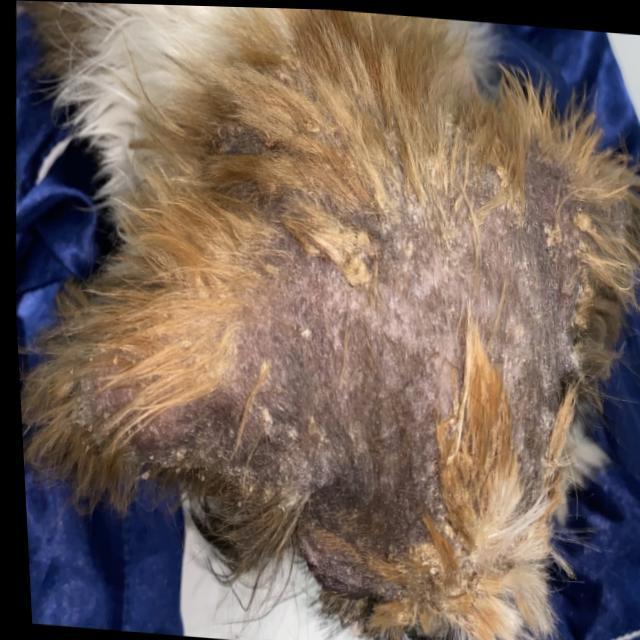
Canine demodicosis (Demodex mange) — caused by Demodex canis mites. Presents with alopecia, follicular papules, pustules, and comedones. Often localized on face and forelimbs.